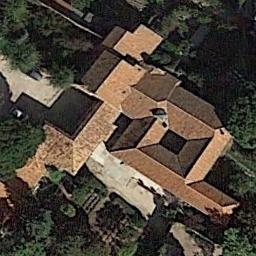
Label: church